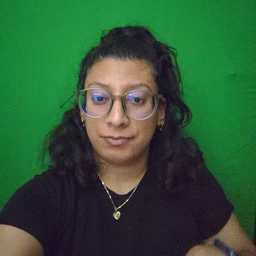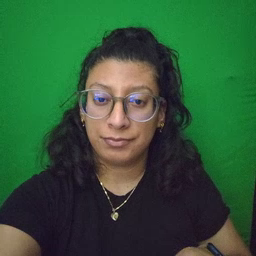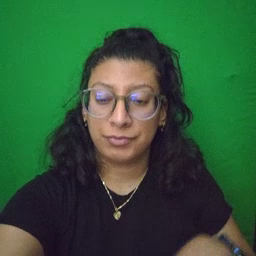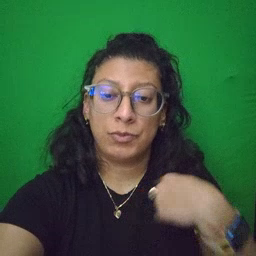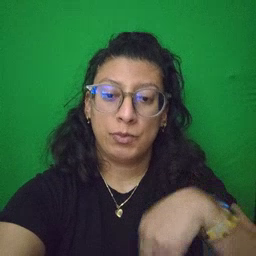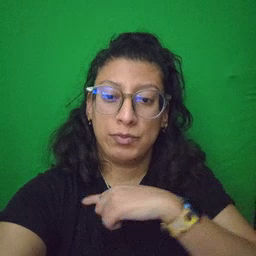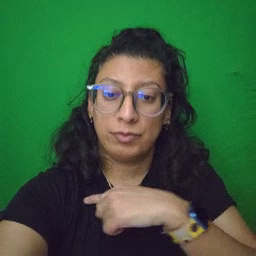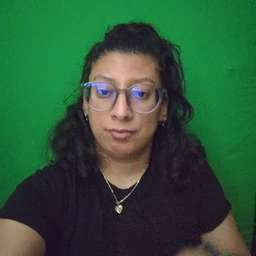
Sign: weus